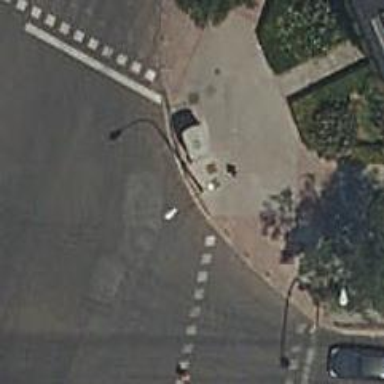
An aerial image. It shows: Kerb barrier.